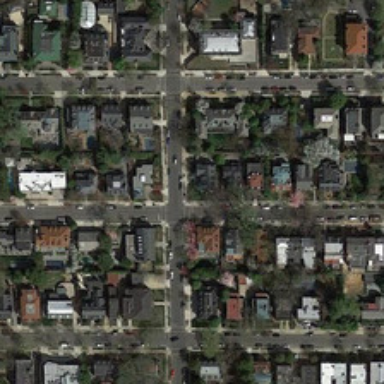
Streets lined with houses lie in the tree shadows .